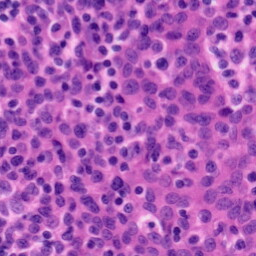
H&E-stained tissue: Tonsil